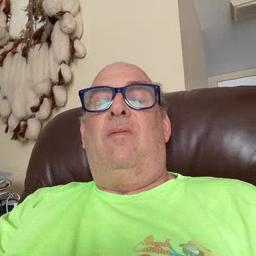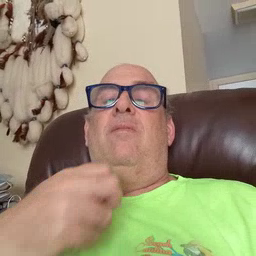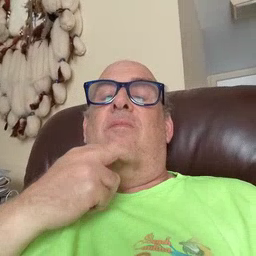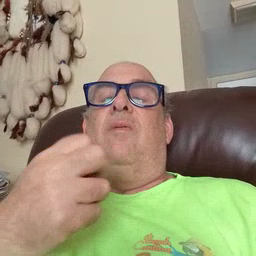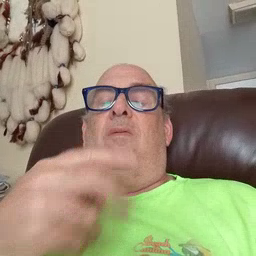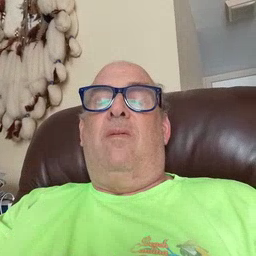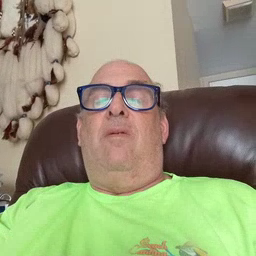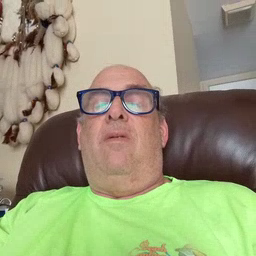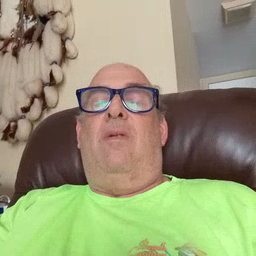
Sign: frog